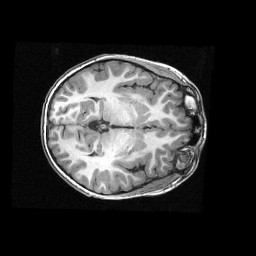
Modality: T1w
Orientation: axial
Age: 10
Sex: male
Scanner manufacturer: siemens
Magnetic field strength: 3 T
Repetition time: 2.3 s
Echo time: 0.00336 s